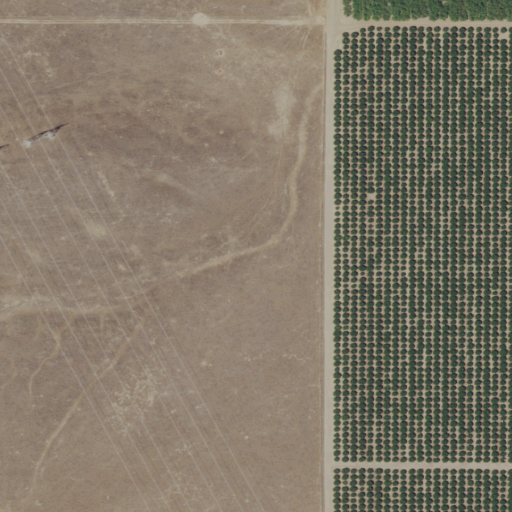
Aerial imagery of valley in California named Gres Canyon containing grassland and cultivated crops